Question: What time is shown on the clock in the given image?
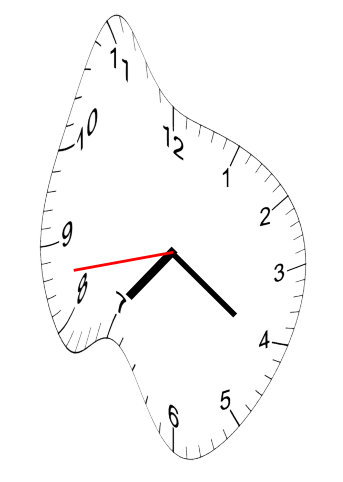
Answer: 07:20:43